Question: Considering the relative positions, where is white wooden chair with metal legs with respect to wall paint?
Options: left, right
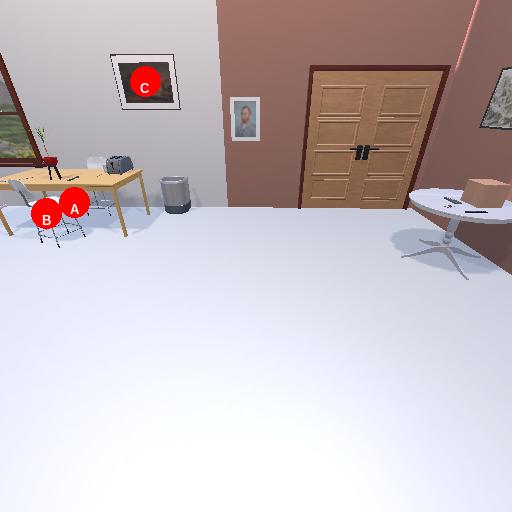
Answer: left